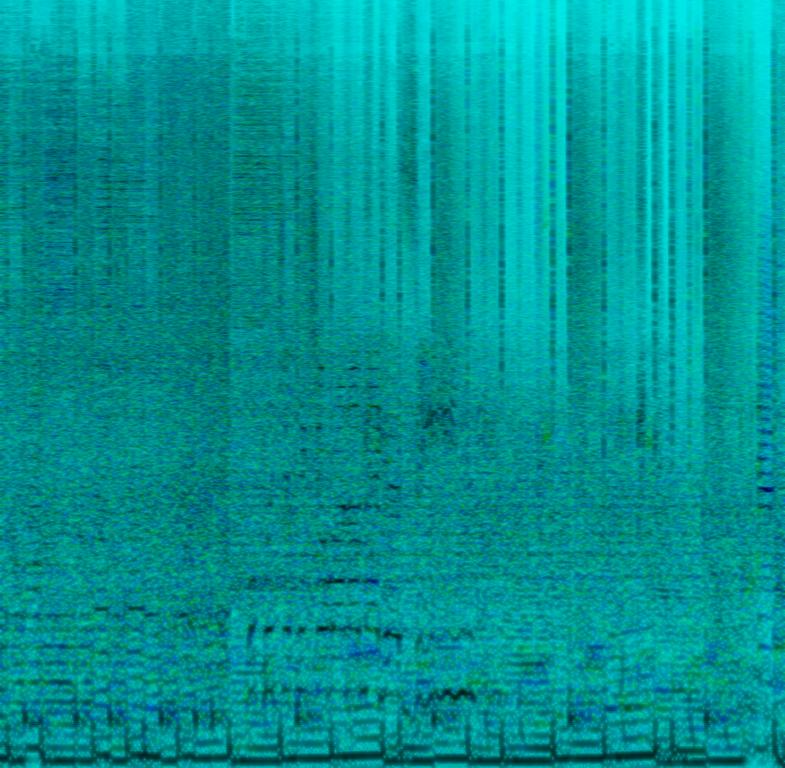
A male vocalist sings this youthful Electro rock . The tempo is fast with an intense electric guitar feedback, hard hitting drumming, synthesiser arrangements and electronic sound articulation. The song is high-powered, punchy, intense, youthful,ambient, buoyant, passionate and psychedelic with a dance groove.